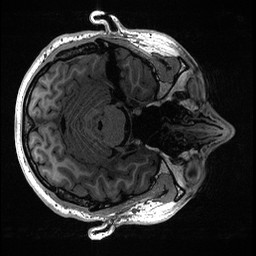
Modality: T1w
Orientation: axial
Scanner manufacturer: ge
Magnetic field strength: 3 T
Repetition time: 0.006952 s
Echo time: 0.00292 s